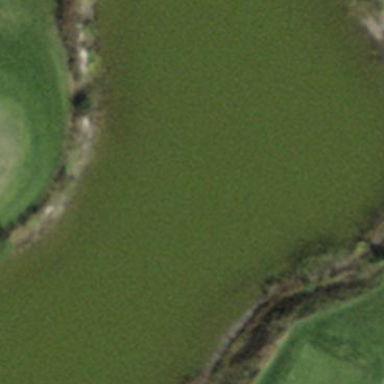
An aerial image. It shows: Scenic view of water hazard on golf course. The natural water feature adds beauty to the landscape.